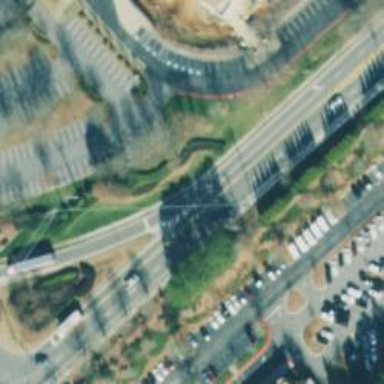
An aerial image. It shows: Secondary link road with asphalt surface.